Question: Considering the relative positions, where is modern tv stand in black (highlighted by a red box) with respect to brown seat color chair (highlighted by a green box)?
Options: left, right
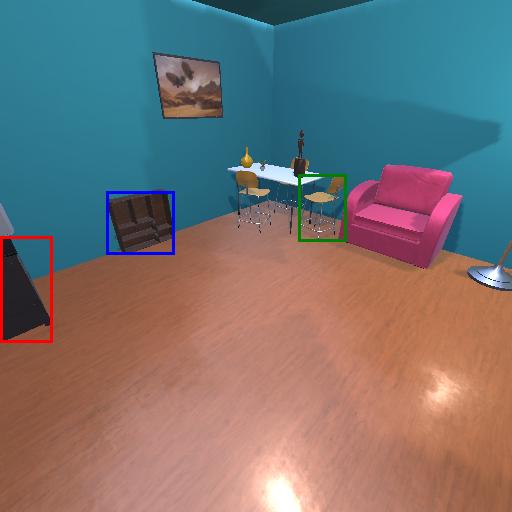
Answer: left